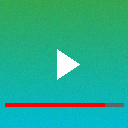
Screen state: on